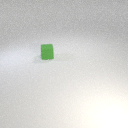
small green rubber cube